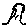
Label: tree